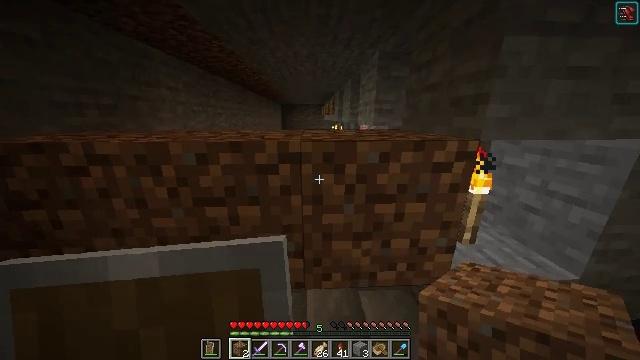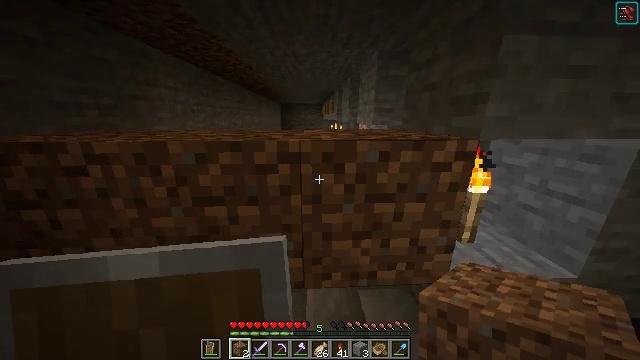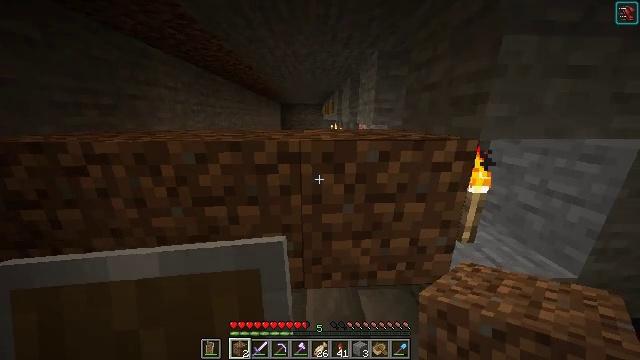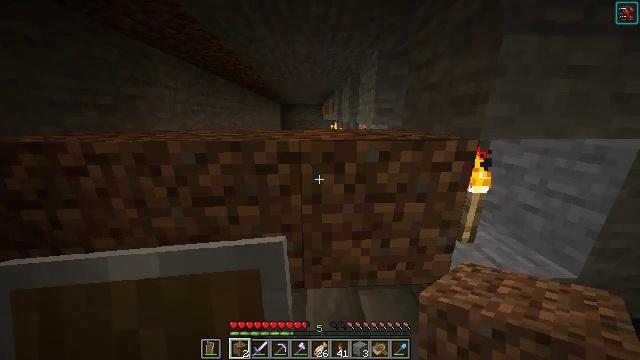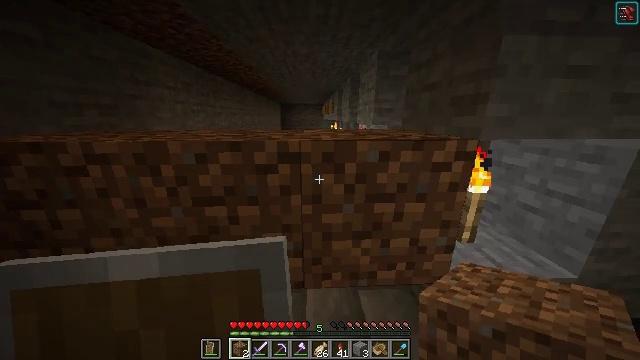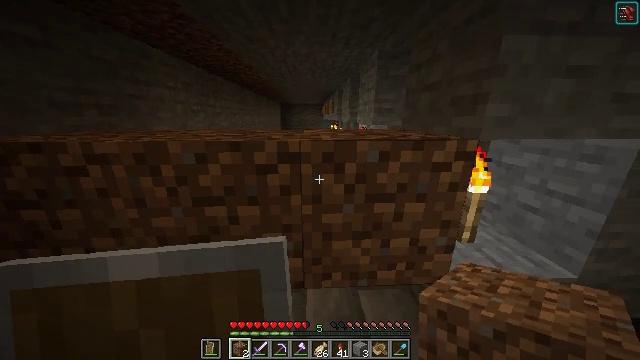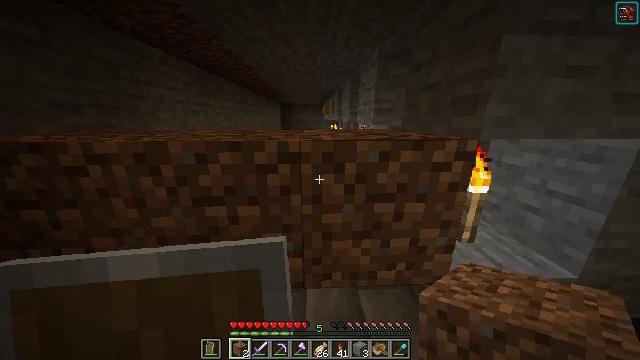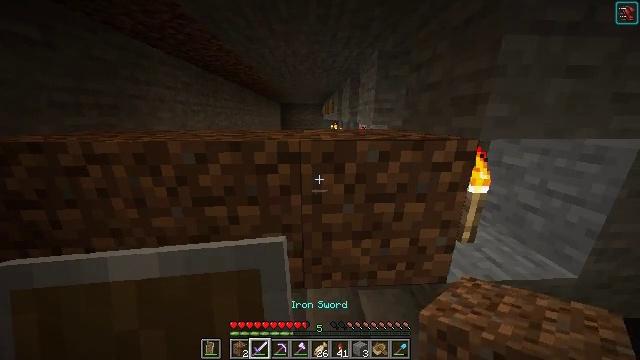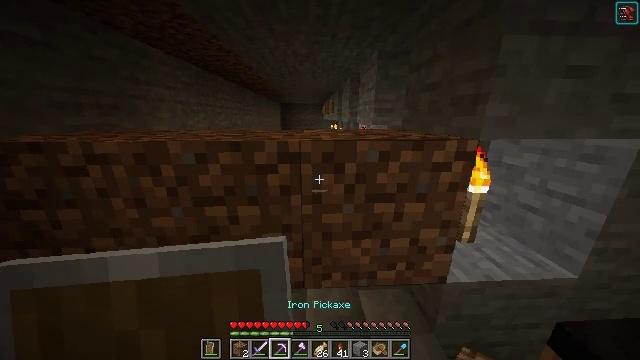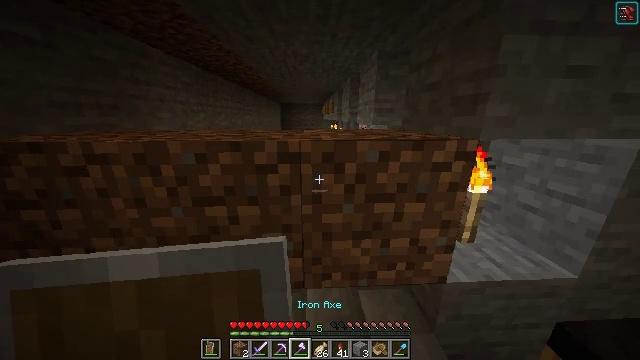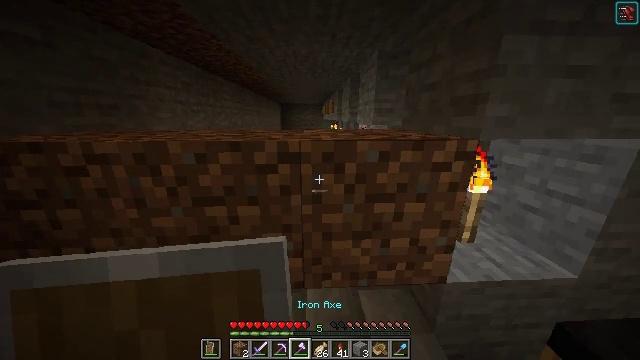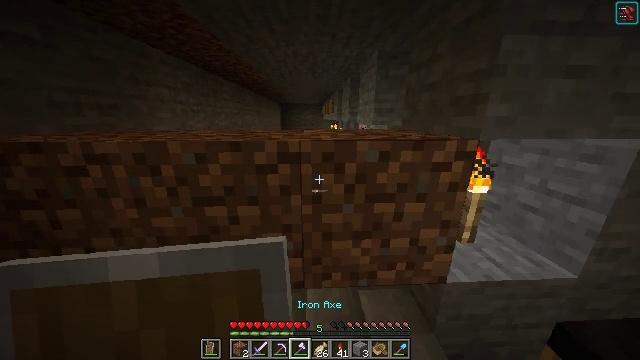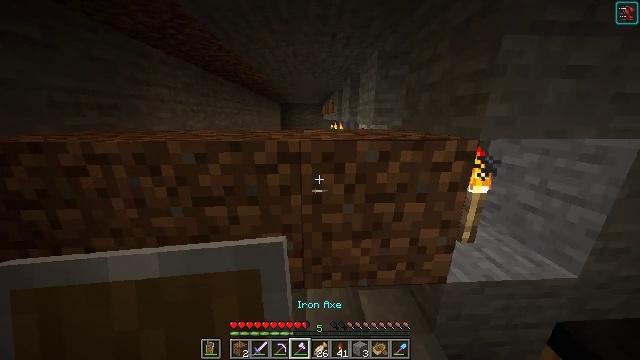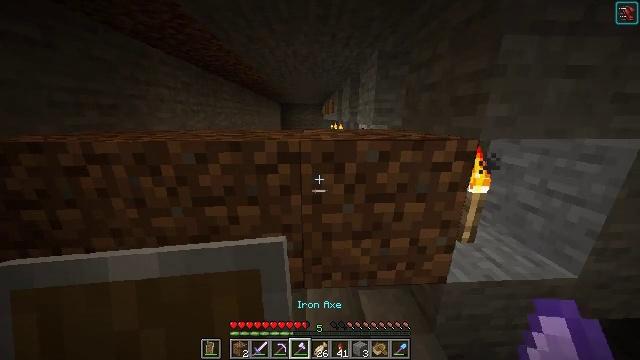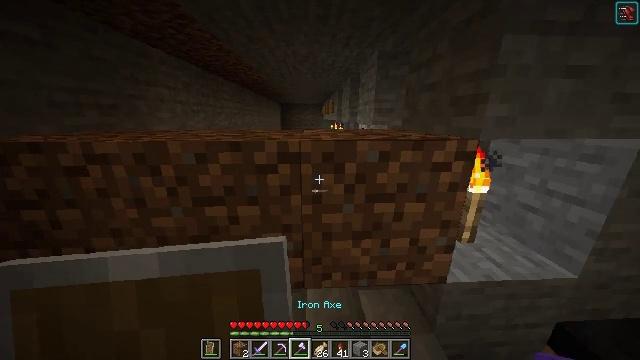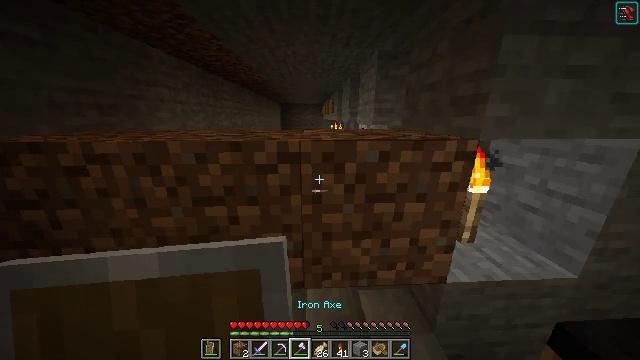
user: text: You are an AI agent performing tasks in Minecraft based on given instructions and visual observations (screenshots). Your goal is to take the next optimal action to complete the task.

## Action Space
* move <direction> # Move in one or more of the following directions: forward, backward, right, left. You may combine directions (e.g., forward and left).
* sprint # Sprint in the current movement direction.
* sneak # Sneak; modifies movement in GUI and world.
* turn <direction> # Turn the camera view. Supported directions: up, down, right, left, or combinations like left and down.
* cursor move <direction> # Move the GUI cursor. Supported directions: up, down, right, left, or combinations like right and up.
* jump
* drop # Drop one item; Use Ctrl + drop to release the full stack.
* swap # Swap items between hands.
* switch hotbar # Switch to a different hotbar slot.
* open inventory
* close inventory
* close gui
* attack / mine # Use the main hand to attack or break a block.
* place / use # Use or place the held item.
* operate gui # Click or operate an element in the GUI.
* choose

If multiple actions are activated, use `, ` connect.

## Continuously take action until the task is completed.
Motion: motion action
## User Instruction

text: Mine dirt from the ground.
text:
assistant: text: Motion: no_op
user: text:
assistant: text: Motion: no_op
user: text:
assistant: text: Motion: no_op
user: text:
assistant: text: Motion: no_op
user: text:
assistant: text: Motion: no_op
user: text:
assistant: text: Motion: no_op
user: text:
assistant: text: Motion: no_op
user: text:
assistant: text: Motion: no_op
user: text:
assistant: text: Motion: no_op
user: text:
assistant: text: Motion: no_op
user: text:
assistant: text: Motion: no_op
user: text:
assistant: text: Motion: no_op
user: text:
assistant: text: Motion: no_op
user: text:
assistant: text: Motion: no_op
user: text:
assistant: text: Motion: no_op
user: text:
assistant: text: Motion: no_op
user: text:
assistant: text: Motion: no_op
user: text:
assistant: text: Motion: no_op
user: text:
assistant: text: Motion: no_op
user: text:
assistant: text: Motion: no_op
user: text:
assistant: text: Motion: no_op
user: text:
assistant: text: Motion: no_op
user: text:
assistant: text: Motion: no_op
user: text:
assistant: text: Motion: no_op
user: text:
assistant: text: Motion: no_op
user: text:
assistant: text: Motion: no_op
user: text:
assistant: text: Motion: no_op
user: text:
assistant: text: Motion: no_op
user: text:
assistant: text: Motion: no_op
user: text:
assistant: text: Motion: no_op